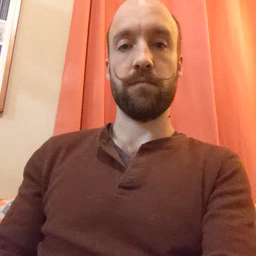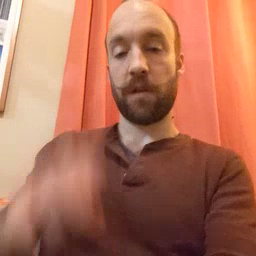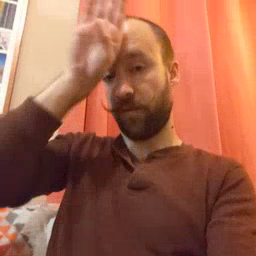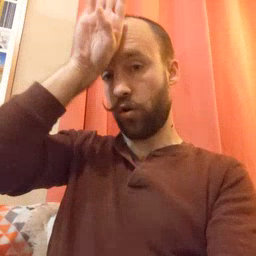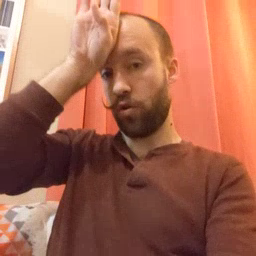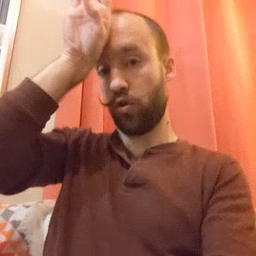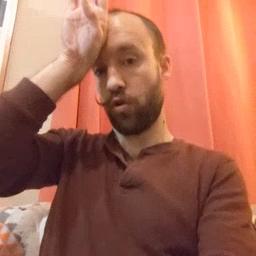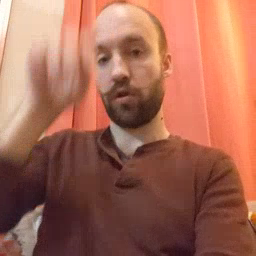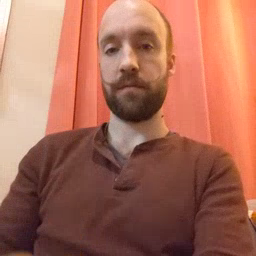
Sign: fireman